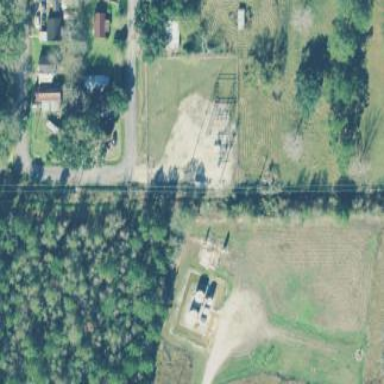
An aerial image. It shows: Outdoor distribution substation.